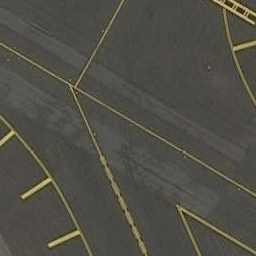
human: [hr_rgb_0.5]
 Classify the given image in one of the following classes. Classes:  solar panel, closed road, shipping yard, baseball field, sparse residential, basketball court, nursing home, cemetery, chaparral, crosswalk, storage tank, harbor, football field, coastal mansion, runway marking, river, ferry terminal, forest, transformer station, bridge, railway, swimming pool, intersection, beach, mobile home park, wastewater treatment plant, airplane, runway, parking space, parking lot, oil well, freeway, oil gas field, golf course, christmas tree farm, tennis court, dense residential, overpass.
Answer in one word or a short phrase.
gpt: runway marking